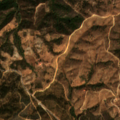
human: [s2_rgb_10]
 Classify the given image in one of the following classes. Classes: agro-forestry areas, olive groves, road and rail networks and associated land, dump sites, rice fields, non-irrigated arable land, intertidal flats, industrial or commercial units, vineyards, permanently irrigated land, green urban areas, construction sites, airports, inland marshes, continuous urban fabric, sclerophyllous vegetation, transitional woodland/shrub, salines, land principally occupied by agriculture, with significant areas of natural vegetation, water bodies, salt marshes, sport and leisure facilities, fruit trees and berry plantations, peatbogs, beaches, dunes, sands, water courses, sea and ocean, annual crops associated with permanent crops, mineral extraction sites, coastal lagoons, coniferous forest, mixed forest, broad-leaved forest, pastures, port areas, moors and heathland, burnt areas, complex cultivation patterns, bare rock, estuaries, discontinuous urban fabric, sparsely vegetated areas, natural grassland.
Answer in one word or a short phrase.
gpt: land principally occupied by agriculture, with significant areas of natural vegetation, broad-leaved forest, transitional woodland/shrub